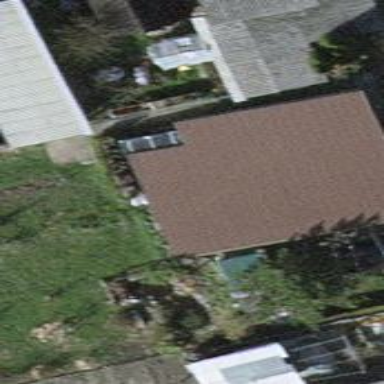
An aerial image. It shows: Shed.